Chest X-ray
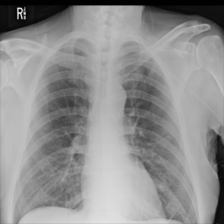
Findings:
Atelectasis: negative
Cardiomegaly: negative
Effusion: negative
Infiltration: negative
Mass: negative
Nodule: negative
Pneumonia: negative
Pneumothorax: negative
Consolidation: negative
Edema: negative
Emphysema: negative
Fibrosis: negative
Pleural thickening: negative
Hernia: negative